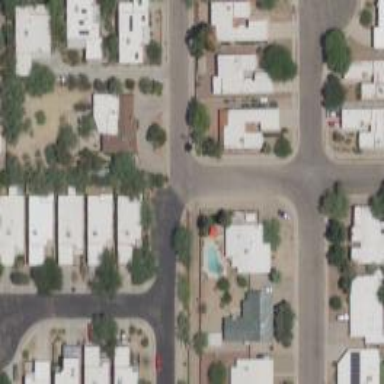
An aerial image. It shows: Residential road with separate sidewalk.